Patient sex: F
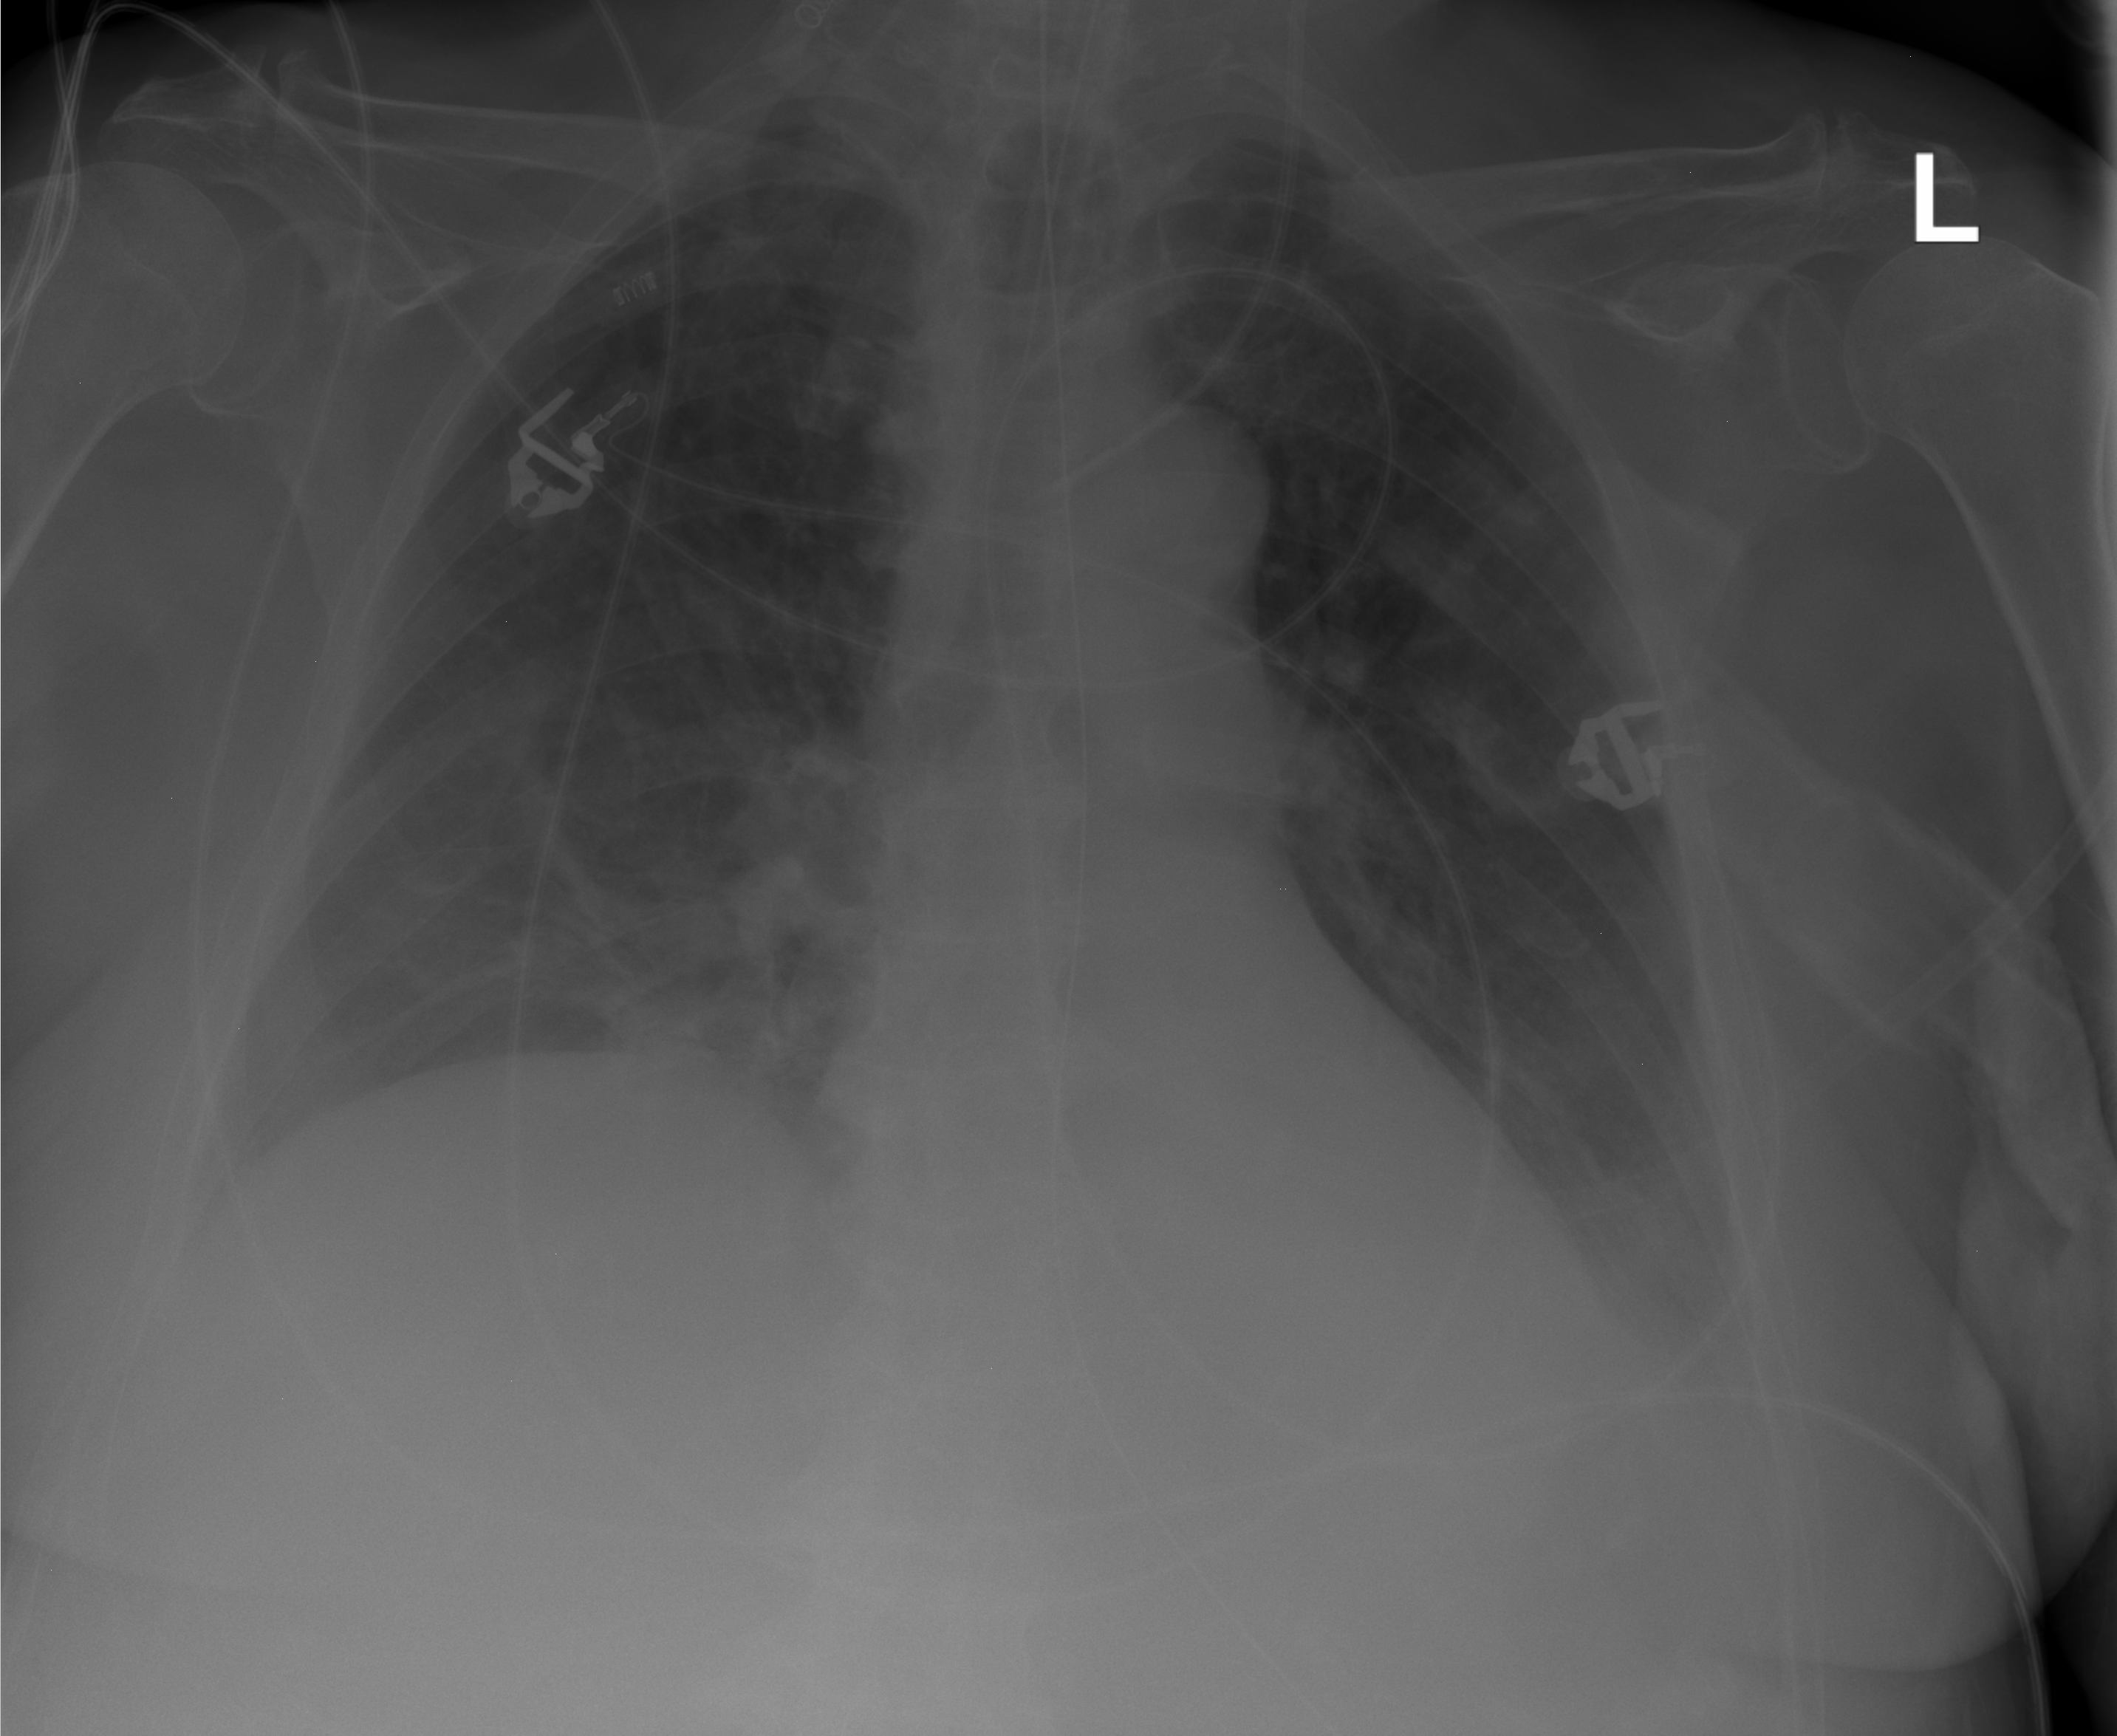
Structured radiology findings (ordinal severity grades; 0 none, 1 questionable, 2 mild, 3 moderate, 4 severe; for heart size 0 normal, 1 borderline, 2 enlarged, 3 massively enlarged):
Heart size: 1
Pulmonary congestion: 0
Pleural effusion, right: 1
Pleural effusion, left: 2
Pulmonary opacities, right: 2
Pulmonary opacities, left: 0
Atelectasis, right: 2
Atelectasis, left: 2